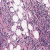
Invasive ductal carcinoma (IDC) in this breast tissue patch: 1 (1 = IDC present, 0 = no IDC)